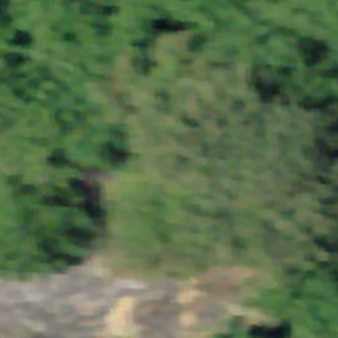
Label: other